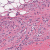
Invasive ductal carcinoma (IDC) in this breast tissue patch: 1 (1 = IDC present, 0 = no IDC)